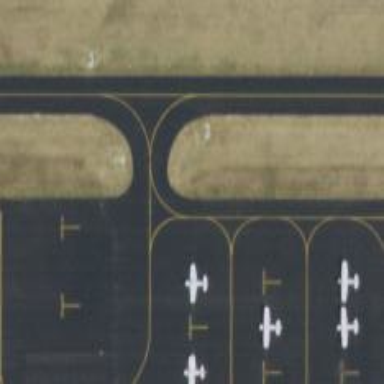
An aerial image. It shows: Image of taxiway at airport.